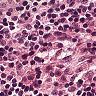
Metastatic tissue present: no